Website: lowes
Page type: receipt
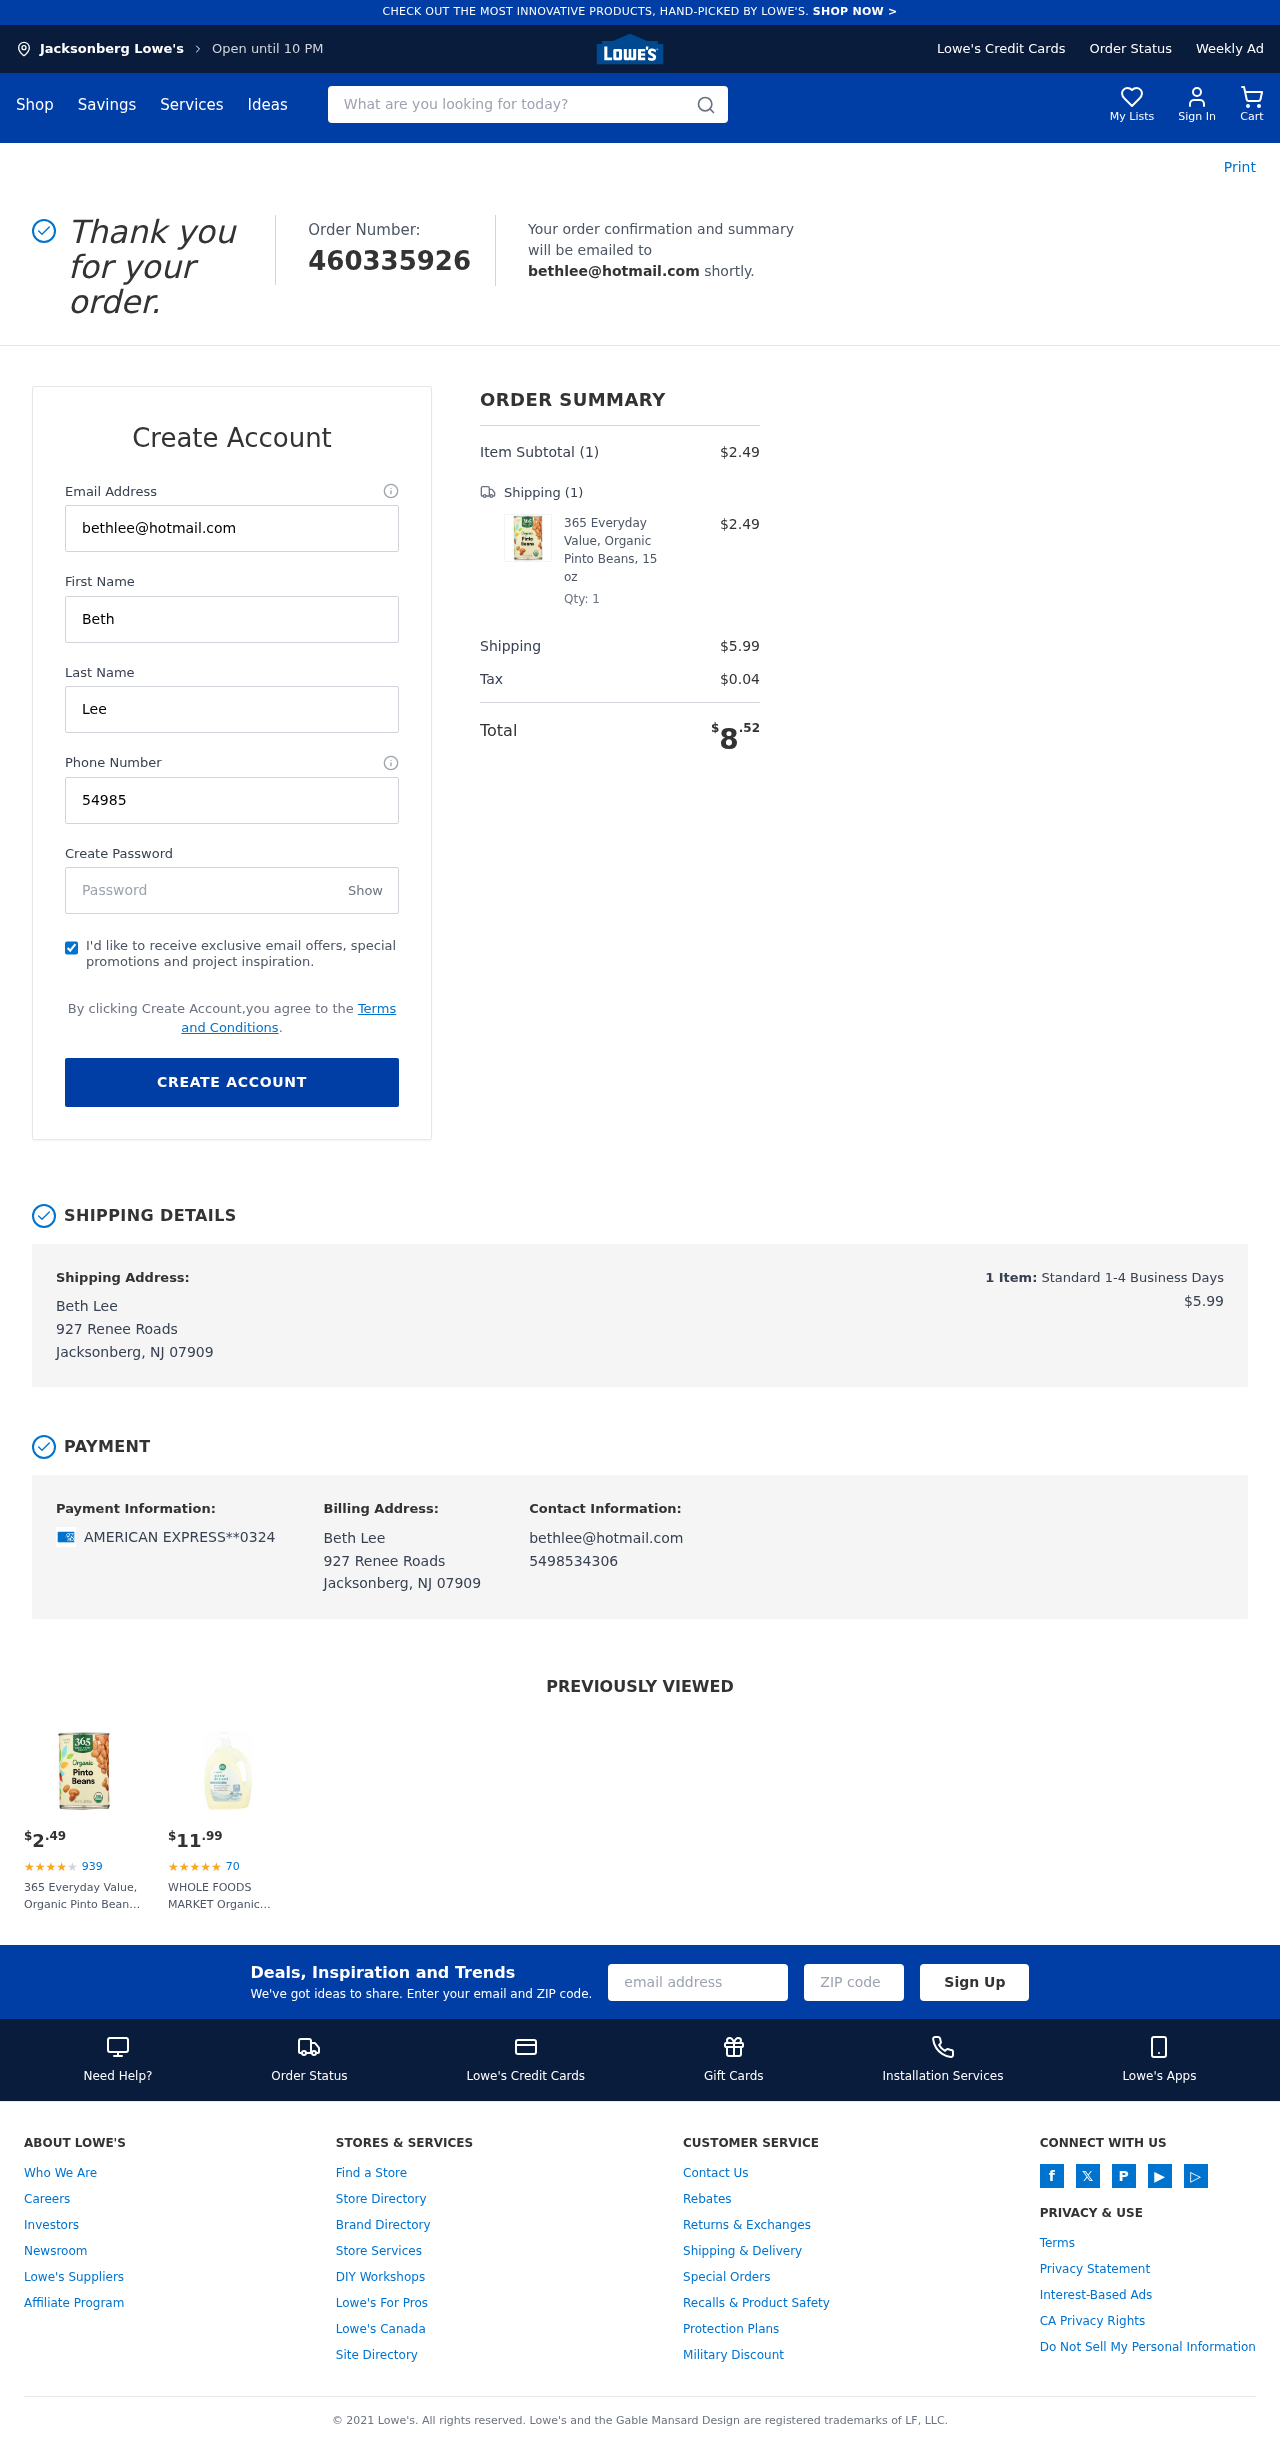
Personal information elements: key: PII_CARD_LAST4
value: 0324
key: PII_CARD_TYPE
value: AMERICAN EXPRESS
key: PII_CITY
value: Jacksonberg
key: PII_EMAIL
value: bethlee@hotmail.com
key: PII_FULLNAME
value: Beth Lee
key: PII_PHONE
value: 5498534306
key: PII_STREET
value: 927 Renee Roads
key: PII_FIRSTNAME
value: Beth
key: PII_LASTNAME
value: Lee
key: PII_CITY_STATE_ZIP
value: Jacksonberg, NJ 07909
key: PII_FULLNAME2
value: Beth Lee
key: PII_FULLNAME3
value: Beth Lee
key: PII_FIRSTNAME2
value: Beth
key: PII_FIRSTNAME3
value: Beth
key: PII_LASTNAME2
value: Lee
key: PII_LASTNAME3
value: Lee
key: PII_FIRSTNAME_DERIVED
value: Beth
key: PII_LASTNAME_DERIVED
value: Lee
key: PII_FULLNAME_DERIVED
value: Beth Lee
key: PII_NAME_FULL_DERIVED
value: Beth Lee
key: PII_POSTCODE
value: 07909
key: PII_STATE_ABBR
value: NJ
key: PII_POSTCODE_FULL
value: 07909
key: PII_CITY_STATE
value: Jacksonberg, NJ
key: PII_POSTCODE_NUMERIC
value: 7909
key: PII_EMAIL2
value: bethlee@hotmail.com
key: PII_EMAIL3
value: bethlee@hotmail.com
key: PII_PHONE_LINE
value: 4306
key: PII_PHONE_SUFFIX
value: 4306
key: PII_PHONE2
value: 5498534306
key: PII_PHONE3
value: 5498534306
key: PII_PHONE_NUMERIC
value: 5498534306
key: PII_PHONE_LINE_NUMERIC
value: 4306
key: PII_PHONE_SUFFIX_NUMERIC
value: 4306
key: PII_PHONE2_NUMERIC
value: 5498534306
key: PII_PHONE3_NUMERIC
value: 5498534306
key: PII_PHONE_DIGITS
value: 5498534306
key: PII_PHONE_LAST4
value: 4306
Product elements: key: PRODUCT1_NAME
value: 365 Everyday Value, Organic Pinto Beans, 15 oz
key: PRODUCT1_PRICE
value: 2.49
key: PRODUCT1_QUANTITY
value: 1
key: PRODUCT2_NAME
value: WHOLE FOODS MARKET Organic Unscented 100oz Laundry Detergent, 100 FZ
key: PRODUCT2_NUM_RATINGS
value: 70
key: PRODUCT2_PRICE
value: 11.99
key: PRODUCT1_PRICE2
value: $2.49
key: PRODUCT1_RATING2
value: ★
★
★
★
★
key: PRODUCT1_NUM_RATINGS2
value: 939
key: PRODUCT1_NAME2
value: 365 Everyday Value, Organic Pinto Beans, 15 oz
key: PRODUCT2_RATING
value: ★
★
★
★
★
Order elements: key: ORDER_ID
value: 460335926
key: ORDER_NUM_ITEMS
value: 1
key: ORDER_SUBTOTAL
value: $2.49
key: ORDER_NUM_ITEMS2
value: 1
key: ORDER_SHIPPING_COST
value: $5.99
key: ORDER_TAX
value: $0.04
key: ORDER_TOTAL
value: $8.52
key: ORDER_NUM_ITEMS3
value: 1
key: ORDER_SHIPPING_COST2
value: $5.99
Search elements: key: HEADER_SEARCH
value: What are you looking for today?